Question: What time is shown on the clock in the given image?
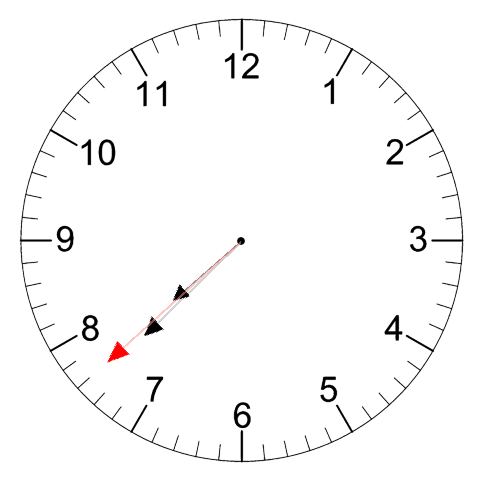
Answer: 07:37:38